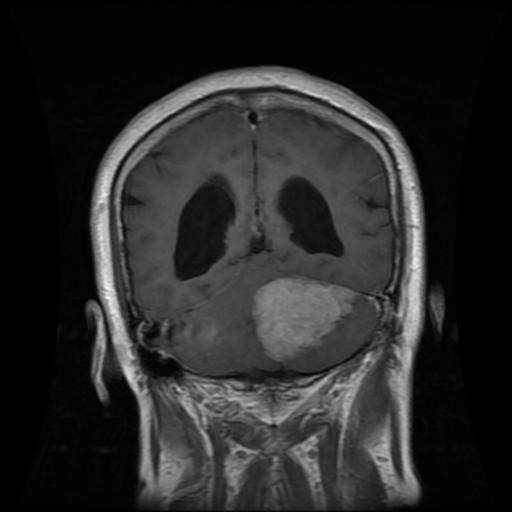
Label: meningioma